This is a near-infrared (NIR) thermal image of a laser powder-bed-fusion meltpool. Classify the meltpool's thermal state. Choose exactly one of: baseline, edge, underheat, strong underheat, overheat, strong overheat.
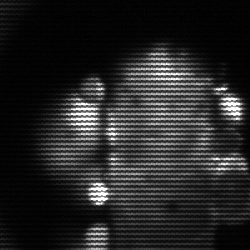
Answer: strong underheat